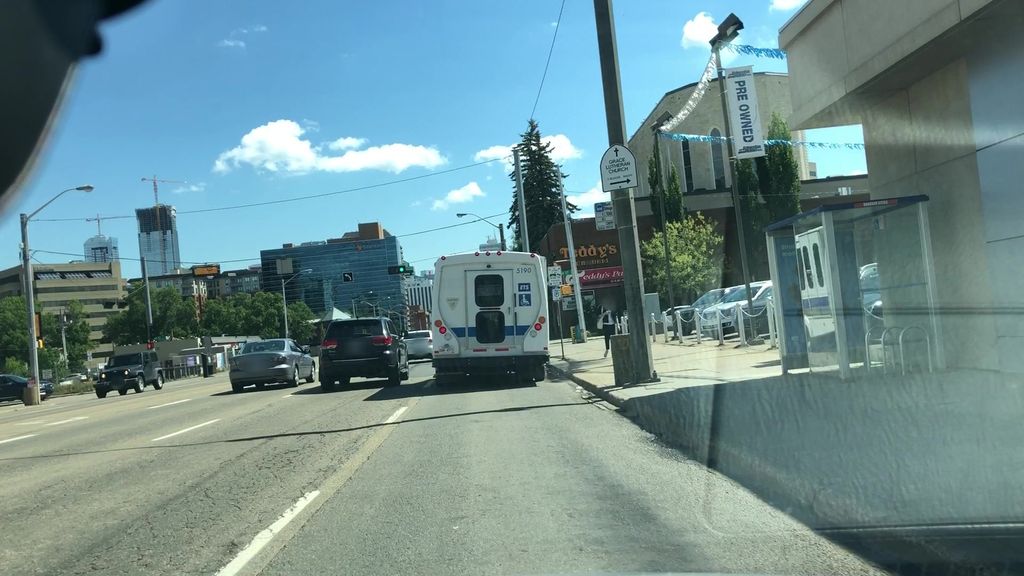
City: edmonton